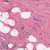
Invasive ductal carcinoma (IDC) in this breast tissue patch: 0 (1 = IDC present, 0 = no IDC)